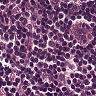
Metastatic tissue present: no